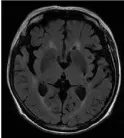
Brain MR of the patient. T1-weighted imaging.
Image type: radiology (mri)